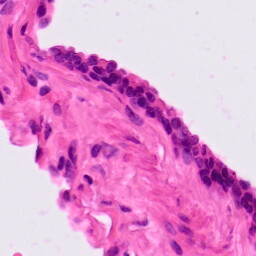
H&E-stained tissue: Lung